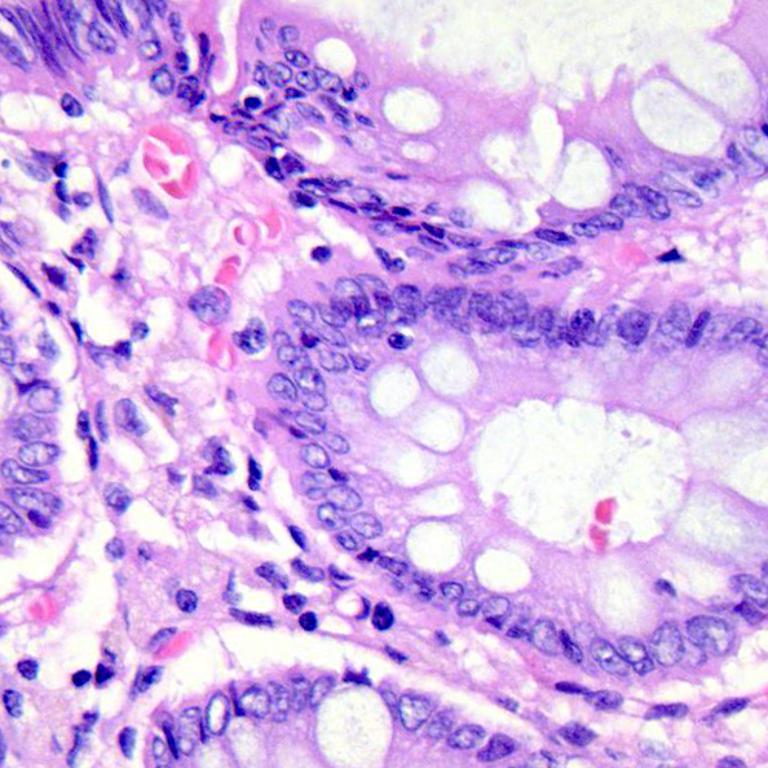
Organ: colon
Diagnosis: benign